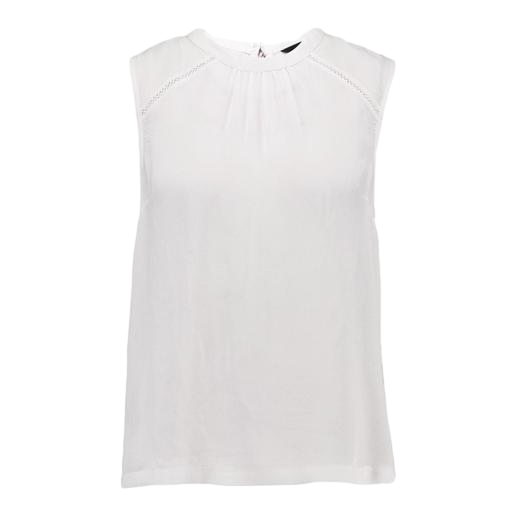
white lace-yoke top, white sleeveless pleat back top, white polly plains tank top, white background